Interaction volume radius: 5 \u00c5
Interaction volume height: 30 \u00c5
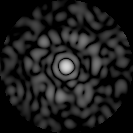
Disorder parameter: 0.8206